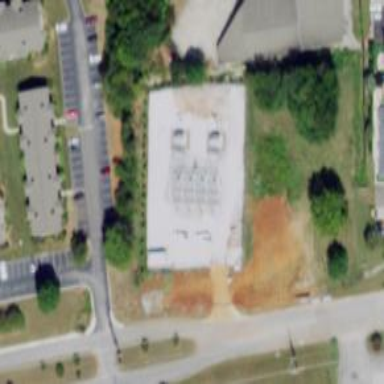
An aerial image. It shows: Distribution level power substation surrounded by fence.